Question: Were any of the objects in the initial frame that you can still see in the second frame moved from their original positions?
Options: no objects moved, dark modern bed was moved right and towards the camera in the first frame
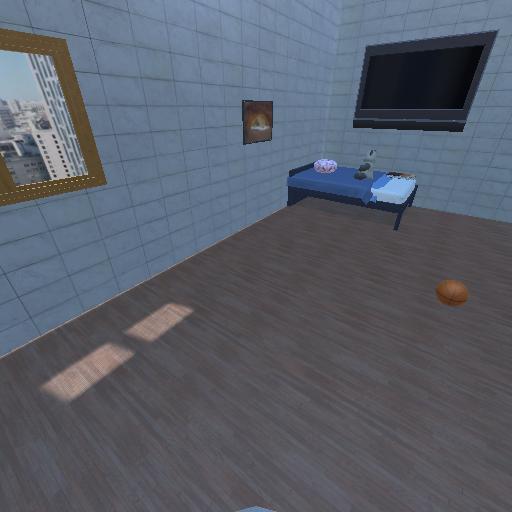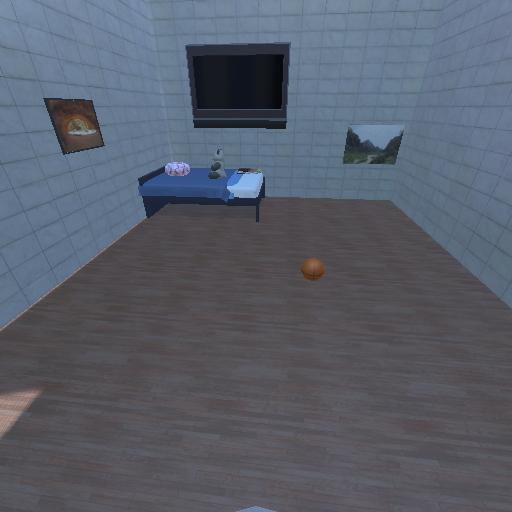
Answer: no objects moved